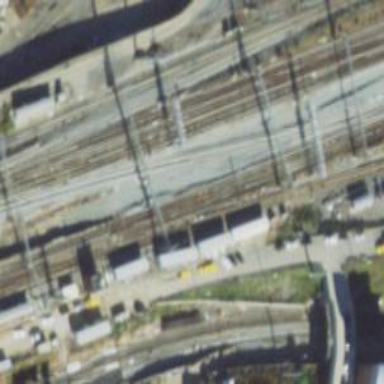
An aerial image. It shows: Electrified railway line.